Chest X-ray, PA view. Patient: 67 years old, sex M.
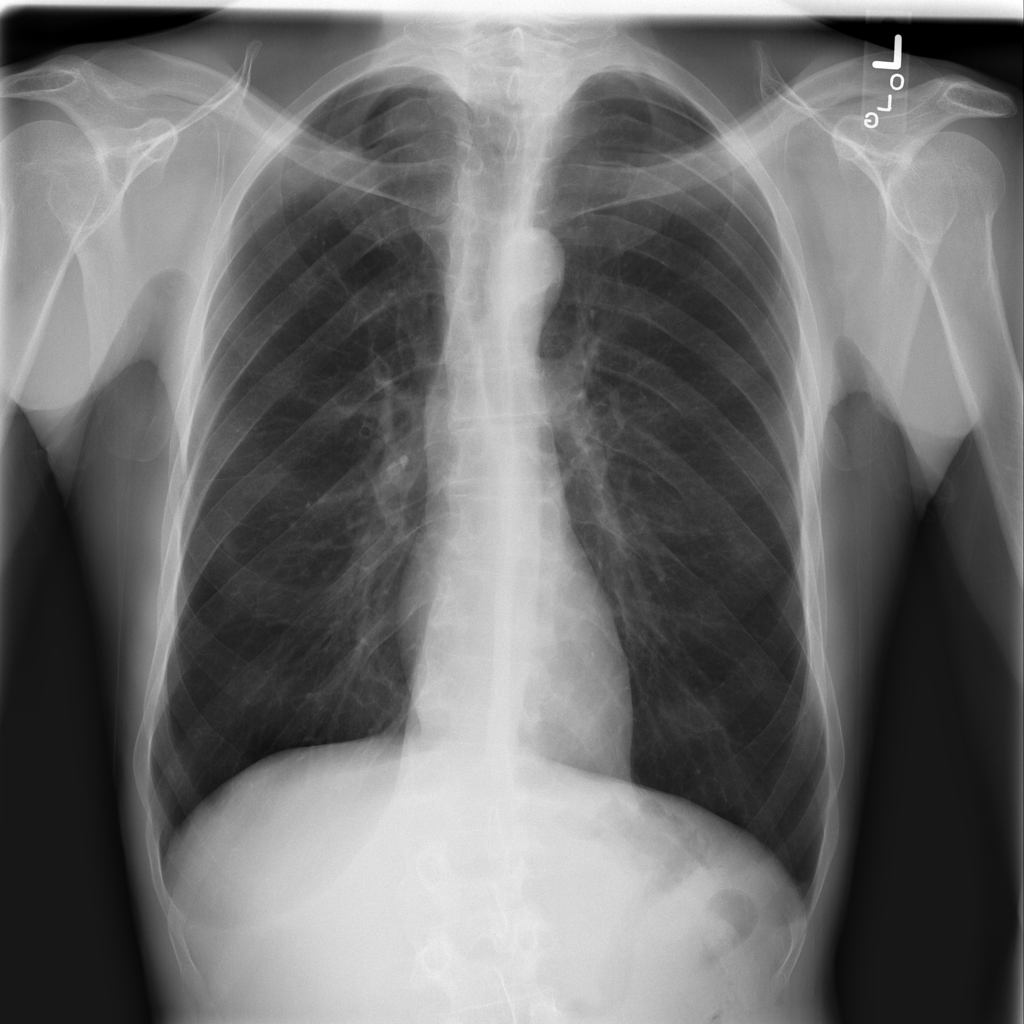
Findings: No Finding